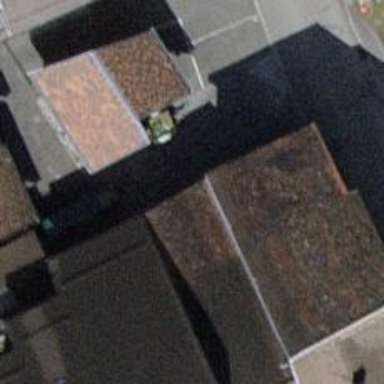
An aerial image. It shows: View of roof of building.